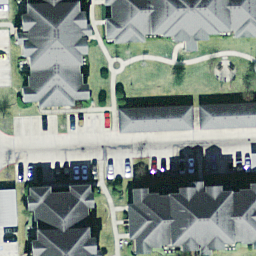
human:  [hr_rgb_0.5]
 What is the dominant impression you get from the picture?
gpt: dense residential